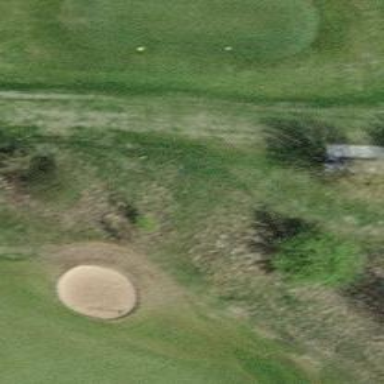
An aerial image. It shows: Golf cartpath that is also road path.